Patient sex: F
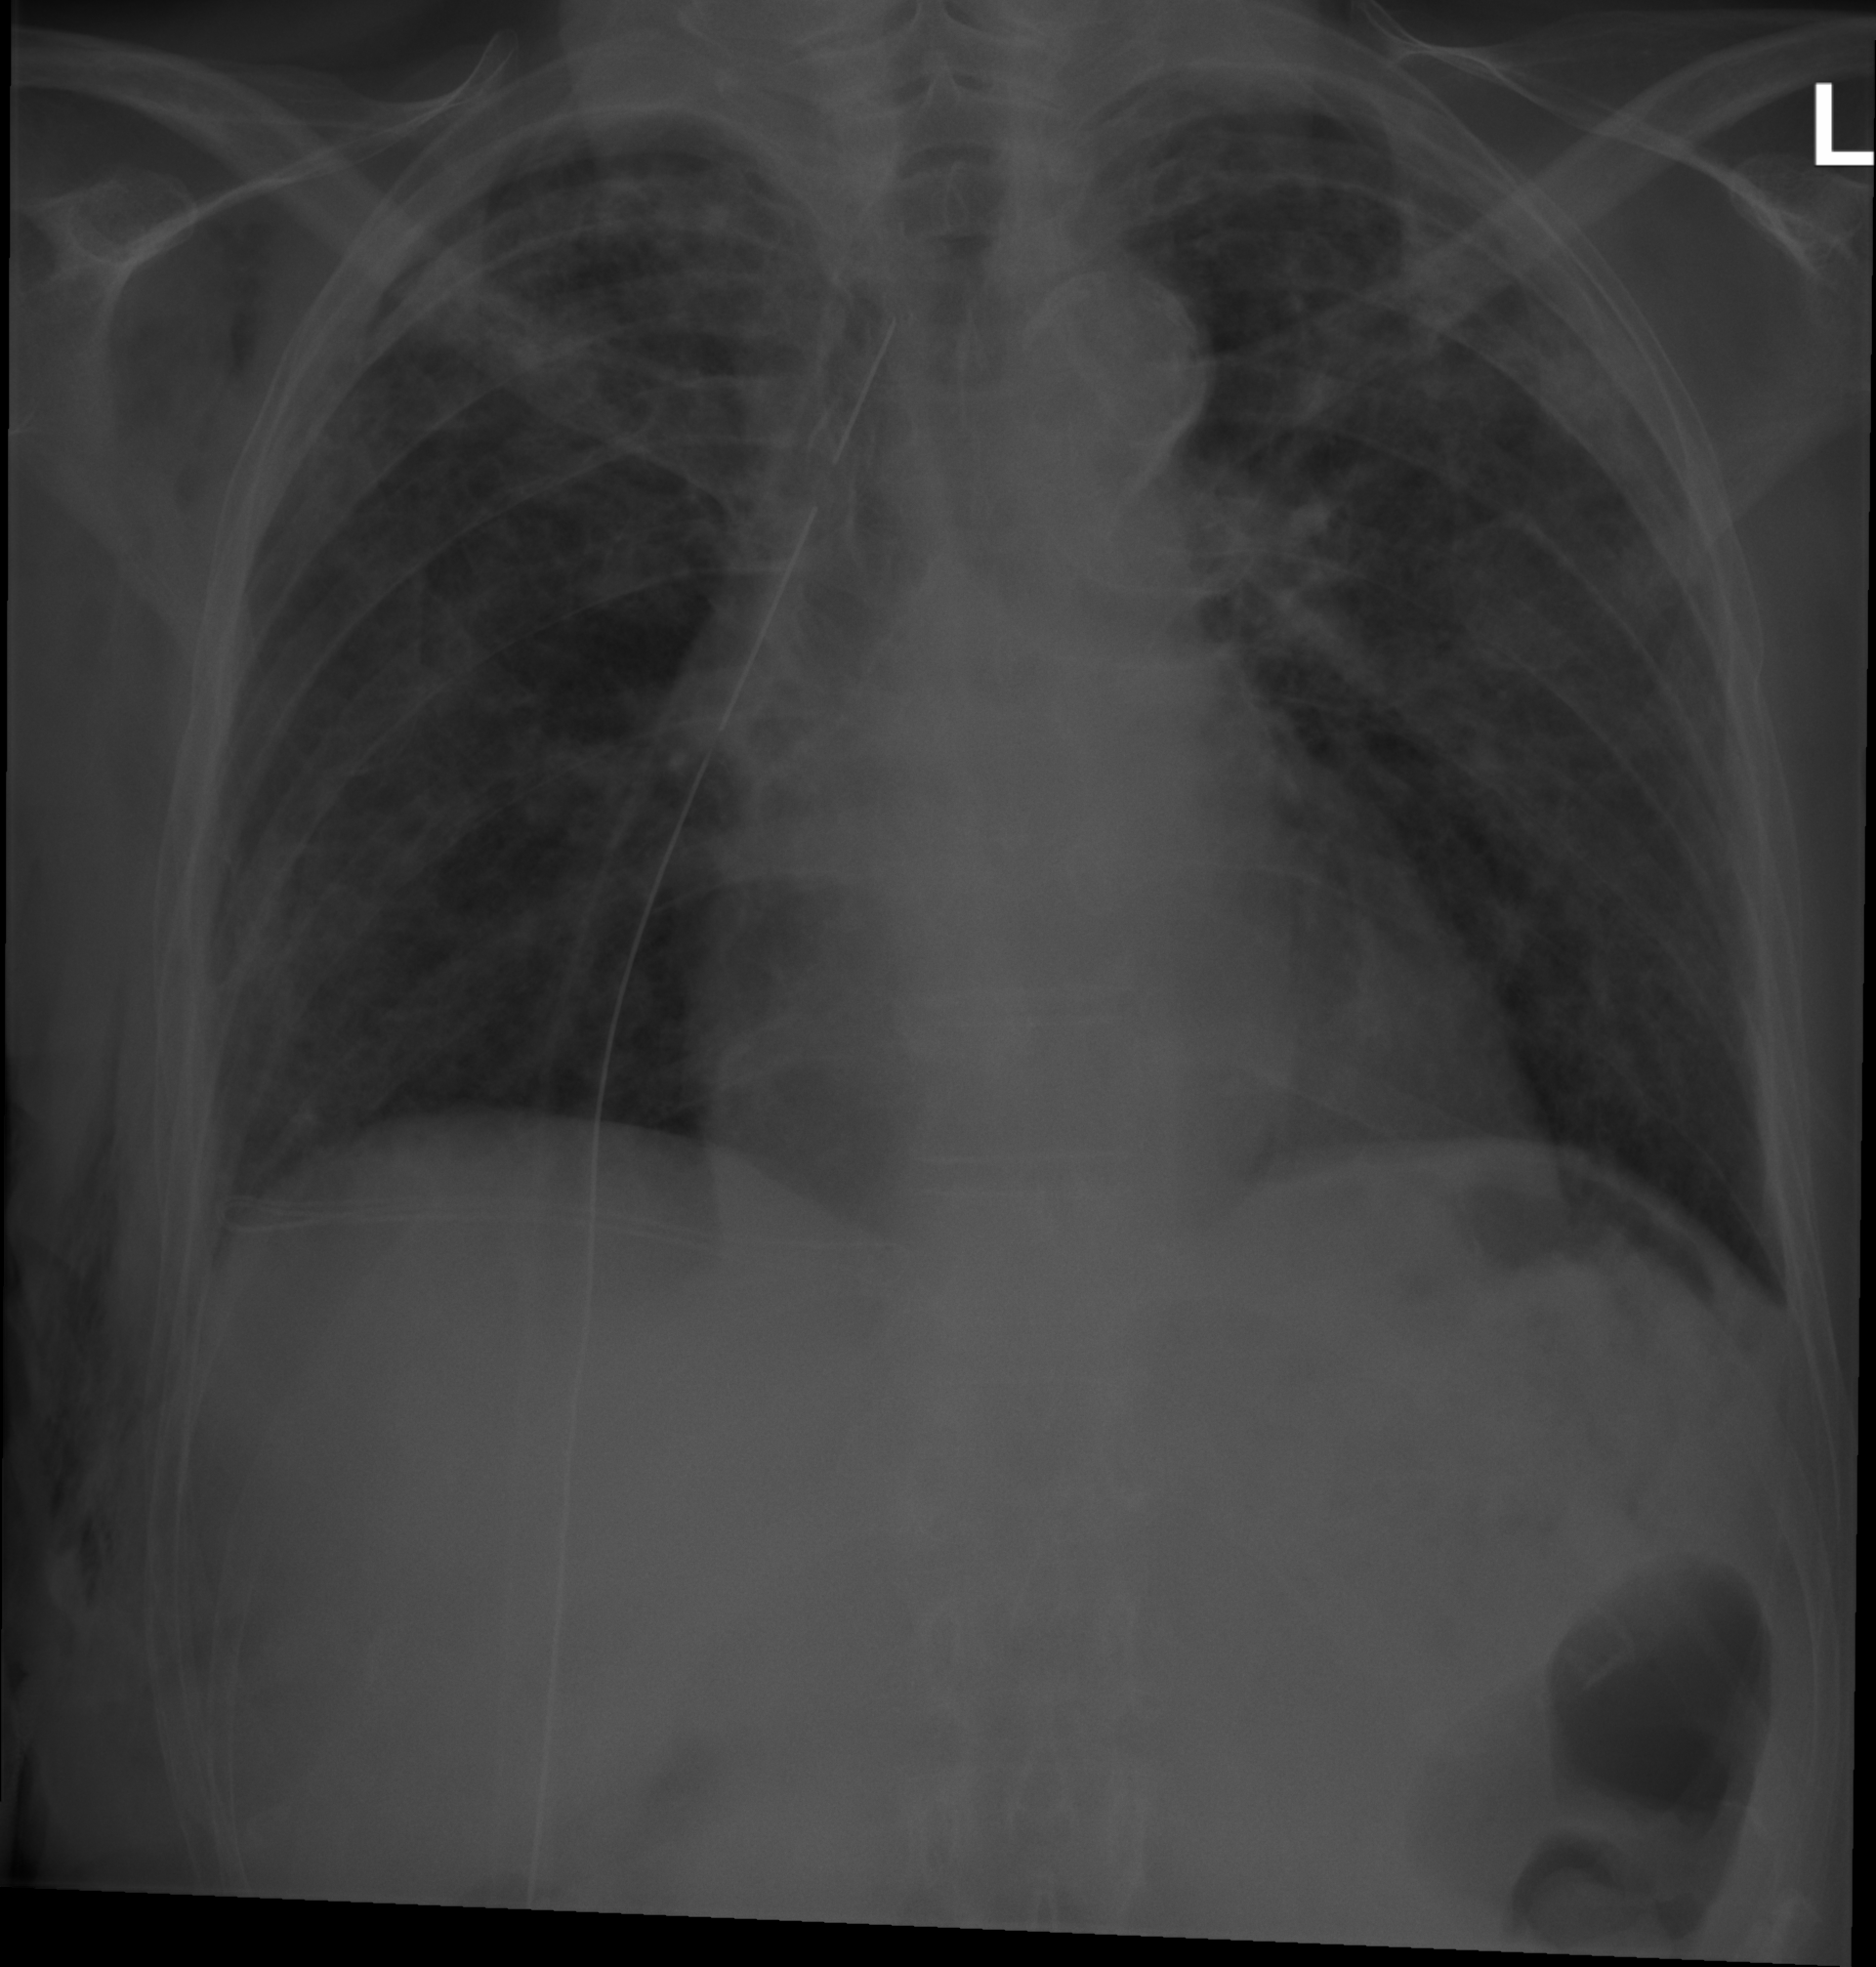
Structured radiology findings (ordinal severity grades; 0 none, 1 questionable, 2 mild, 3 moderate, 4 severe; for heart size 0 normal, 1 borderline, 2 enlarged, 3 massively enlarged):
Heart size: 1
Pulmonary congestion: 0
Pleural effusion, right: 0
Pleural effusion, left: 1
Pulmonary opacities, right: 3
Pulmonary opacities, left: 3
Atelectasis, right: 1
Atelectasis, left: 1